Question: I have an EF model as follows:

On this model, I can obviously use 'Categories.Products' to receive a list of products.
I have a query as follows to return a list of Categories, with Products as a List to be used in an ASP.NET MVC 3 view:
'''
var categories = (from a in context.Categories.Include("Products")
orderby a.SortOrder ascending
select a).ToList();
return View(categories);
'''
In order to show the Products in order of their SortOrder I currently have to do:
'''
<ul>
@foreach (var category in Model)
{
<li>@category.Title
<ul>
@foreach (var product in category.Products.OrderBy(a => a.SortOrder))
{
<li>@product.Description</li>
}
</ul>
</li>
}
</ul>
'''
The offending line is: '@foreach (var product in category.Products.OrderBy(a => a.SortOrder))' as this is handling a bit of my model in the view.
Is there a way to sort this in the query?
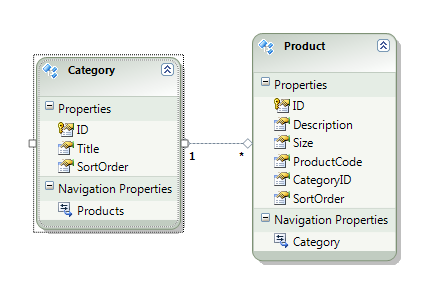
Answer: > Is there a way to sort this in the query?
View models of course:
'''
public class CategoryViewModel
{
public string Title { get; set; }
public IEnumerable<ProductViewModel> Products { get; set; }
}
public class ProductViewModel
{
public string Description { get; set; }
}
'''
and in your controller action do the necessary to fill this view model:
'''
public ActionResult Index()
{
var categories =
(from category in context.Categories
orderby category.SortOrder ascending
select new CategoryViewModel
{
Title = category.Title,
Products = category
.Products
.OrderBy(p => p.SortOrder)
.Select(p => new ProductViewModel
{
Description = p.Description
})
}).ToList();
).ToList();
return View(categories);
}
'''
and in the 'Index.cshtml' view you can get rid of ugly loops and use display templates:
'''
@model IEnumerable<CategoryViewModel>
<ul>
@Html.DisplayForModel()
</ul>
'''
and inside the display template for a category ('~/Views/Shared/CategoryViewModel.cshtml')
'''
@model CategoryViewModel
<li>
@Html.DisplayFor(x => x.Title)
<ul>
@Html.DisplayFor(x => x.Products)
</ul>
</li>
'''
and inside the display template for a product ('~/Views/Shared/ProductViewModel.cshtml')
'''
@model ProductViewModel
<li>
@Html.DisplayFor(x => x.Description)
</li>
'''
As a further improvement to the controller action you could use <URL> and your view models which should be passed to a view.